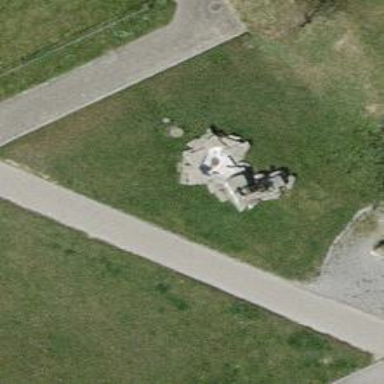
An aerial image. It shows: Fountain.